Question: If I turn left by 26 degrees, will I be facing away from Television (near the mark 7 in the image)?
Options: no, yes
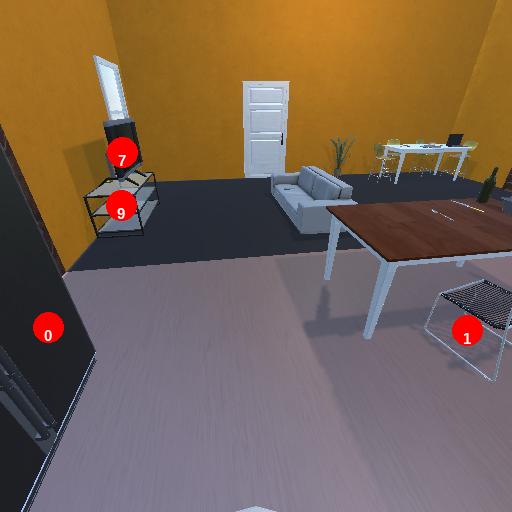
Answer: no